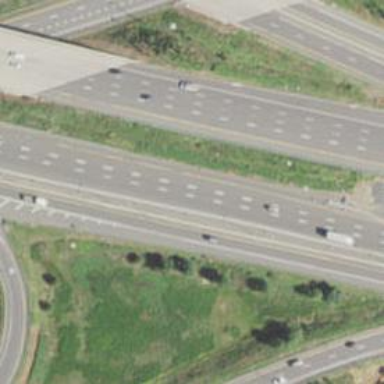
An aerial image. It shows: Motorway junction.